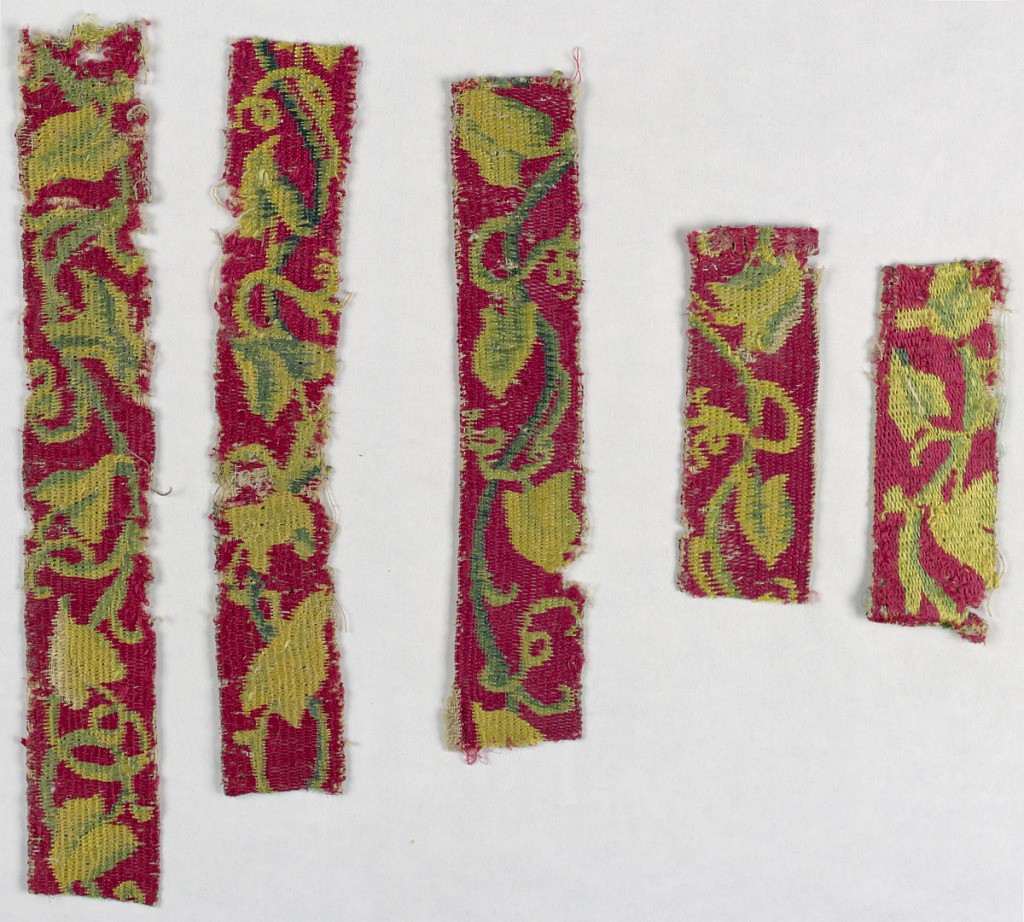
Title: Samples
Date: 17th–18th century
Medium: silk embroidery on linen foundation Technique: counted thread embroidery on plain weave
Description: Scrolling leafy vine in yellow and yellow-green on red ground.